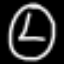
Label: clock